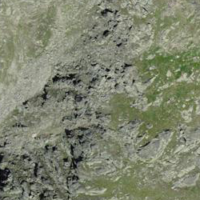
EUNIS habitat code: 26
Species observed at this site:
Prunella collaris
Sibbaldia procumbens